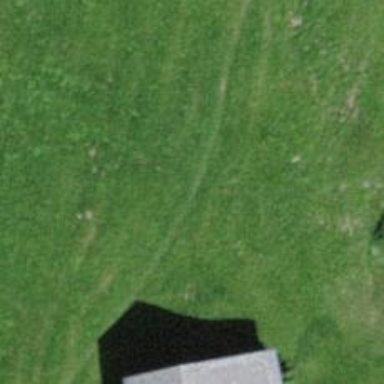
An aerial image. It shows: Path covered in grass.